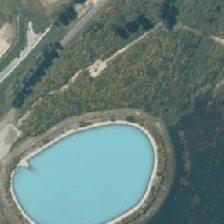
Land cover: low_producing_grassland